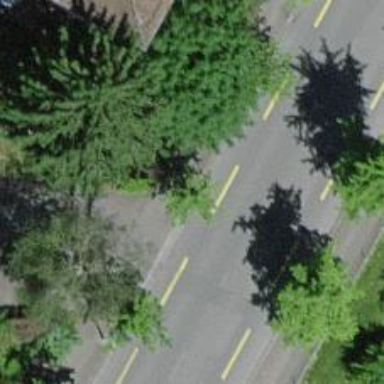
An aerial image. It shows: Beautiful avenue lined with broadleaved trees.